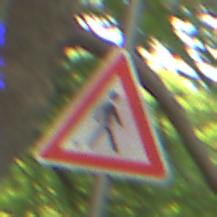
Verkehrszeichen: FussgaengerLinks
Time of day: MorningAfternoon
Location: Outdoor (RoadRail)
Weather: Clear
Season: NotSpecified
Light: Natural